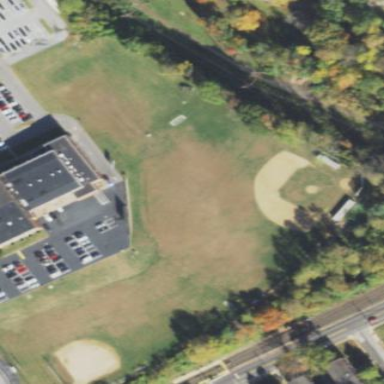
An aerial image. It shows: Baseball pitch for leisure and sports activities.